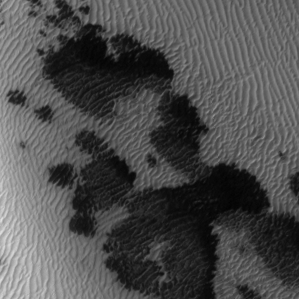
Label: frost